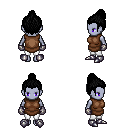
a pixel art fantasy rpg character, female body template, dark elf, purple skin, brown tunic, white pants, black short topknot hairstyle, metal gloves, metal boots, four views (front, back, left, right), 2x2 character sprite sheet, small pixel art, hard edges, no anti-aliasing